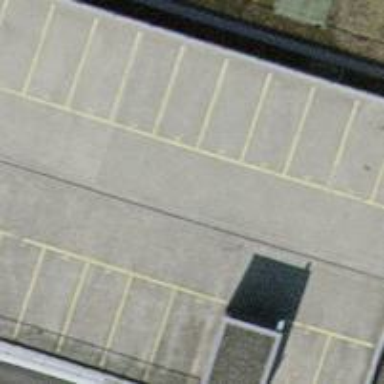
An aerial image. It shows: Car shop.